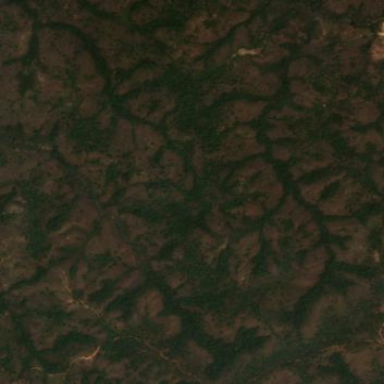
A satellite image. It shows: Forest area.